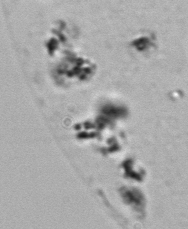
Label: Phaeocystis